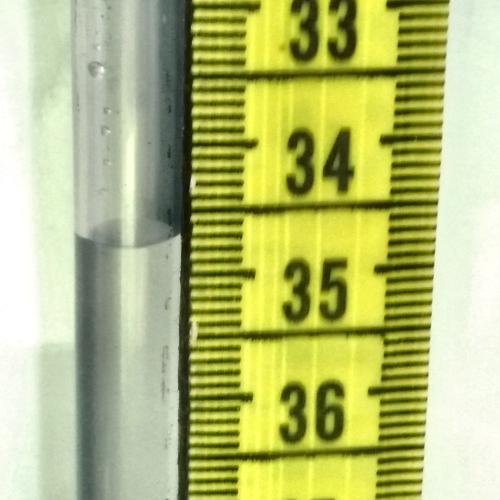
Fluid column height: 34.7 cm